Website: walmart
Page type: review-order
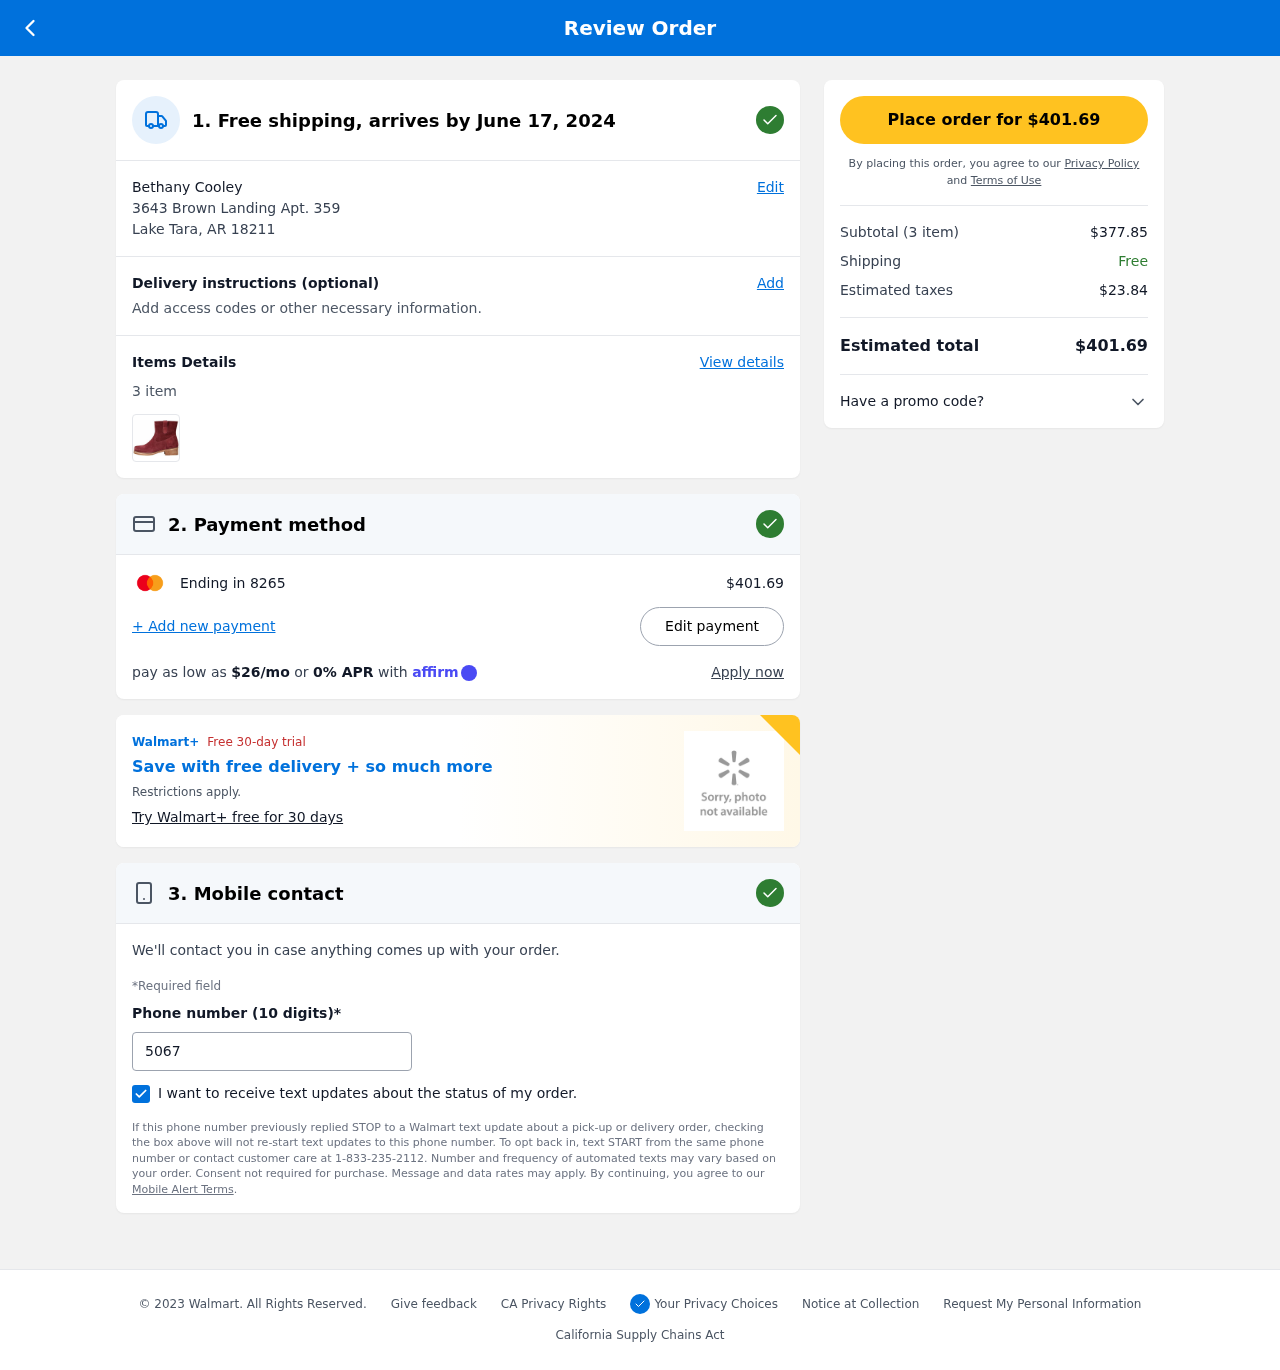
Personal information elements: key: PII_CARD_LAST4
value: Ending in 8265
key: PII_CITY_STATE_ZIP
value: Lake Tara, AR 18211
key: PII_FULLNAME
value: Bethany Cooley
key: PII_PHONE
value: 5067704302
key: PII_STREET
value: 3643 Brown Landing Apt. 359
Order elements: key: ORDER_DELIVERY_DATE
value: June 17, 2024
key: ORDER_NUM_ITEMS
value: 3 item
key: ORDER_NUM_ITEMS
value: Subtotal (3 item)
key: ORDER_TOTAL
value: $401.69
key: ORDER_TOTAL
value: Place order for $401.69
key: ORDER_MONTHLY_PAYMENT
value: $26/mo
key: ORDER_SUBTOTAL
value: $377.85
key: ORDER_TAX
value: $23.84